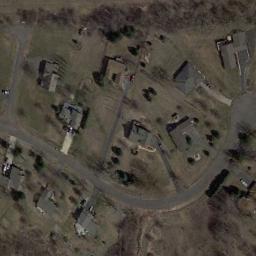
Label: residential